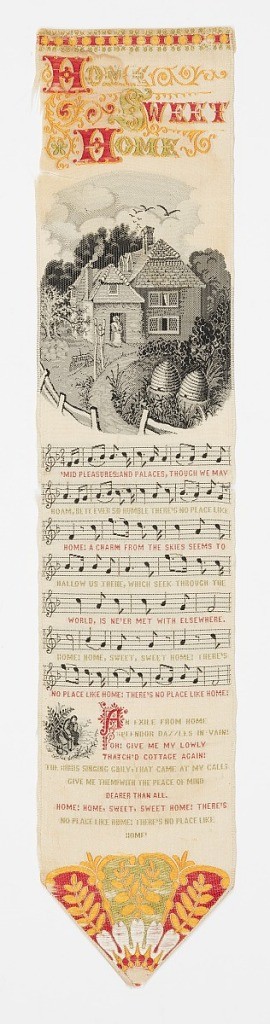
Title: Bookmark
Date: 1850–1900
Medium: silk Technique: jacquard woven
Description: White souvenir bookmark with the inscription "Home Sweet Home" across the top. Just below is a rural scene with a large home and a woman standing in the doorway. Other details include a fence with a circular path, trees and two beehives. Space below is inscribed with the first and second verse of Home Sweet Home by John Howard Payne (1791-1852), an American author and dramatist. V-shaped at the bottom with a floral medallion. Colors are white, black, red, yellow-orange, and green.